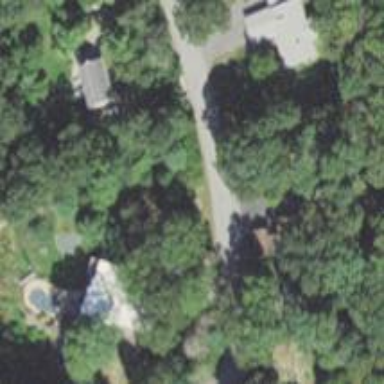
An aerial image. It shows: Residential driveway serving as service road.